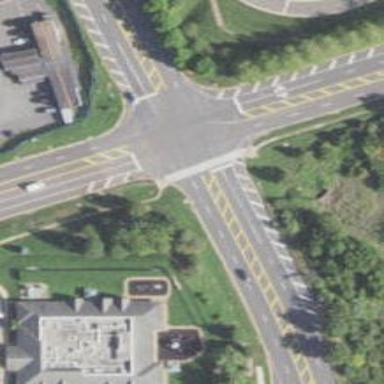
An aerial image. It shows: Uncontrolled zebra crossing on the road.